Question: What background color (RGB, alpha) and shadowColor, shadowOpacity should I use for the transparent plastic plate to reproduce this image setting?
My problem, that if I use less color or clearColor, there is no drop shadow, if I use high opacity color, I can't see the drop shadow under the plate.

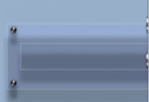
Answer: This is an image, you will not be able to reproduce this same effect by code
This question should be asked to a designer and he should give you a png file that contains this image.